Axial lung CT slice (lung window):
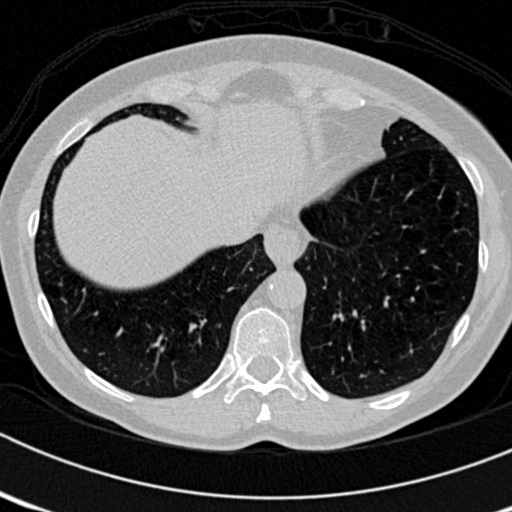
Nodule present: no